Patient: sex M, age 76
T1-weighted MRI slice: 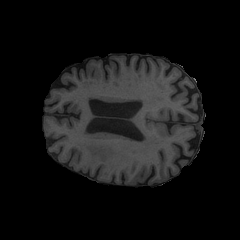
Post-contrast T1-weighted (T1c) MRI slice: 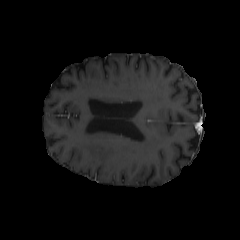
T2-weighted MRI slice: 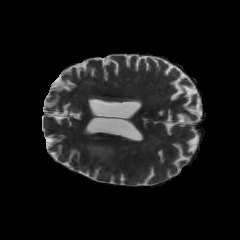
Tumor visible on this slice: yes
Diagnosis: Glioblastoma, IDH-wildtype
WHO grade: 4